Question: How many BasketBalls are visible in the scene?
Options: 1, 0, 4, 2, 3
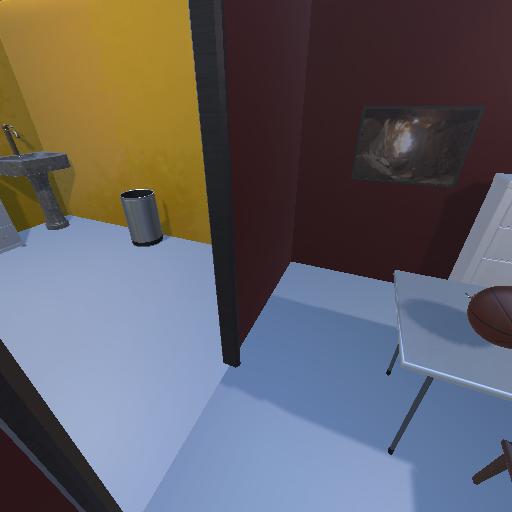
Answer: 1